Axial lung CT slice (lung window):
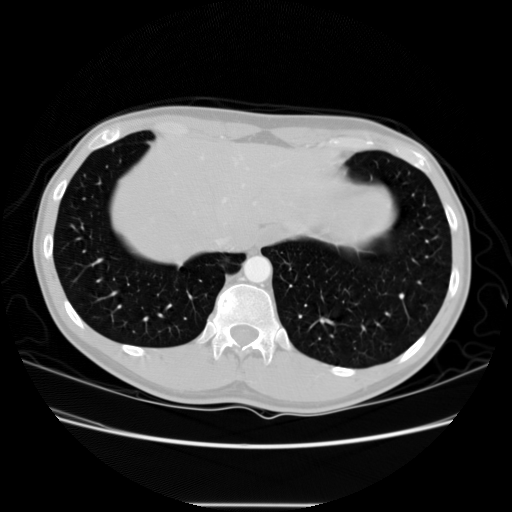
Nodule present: no